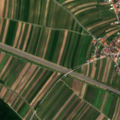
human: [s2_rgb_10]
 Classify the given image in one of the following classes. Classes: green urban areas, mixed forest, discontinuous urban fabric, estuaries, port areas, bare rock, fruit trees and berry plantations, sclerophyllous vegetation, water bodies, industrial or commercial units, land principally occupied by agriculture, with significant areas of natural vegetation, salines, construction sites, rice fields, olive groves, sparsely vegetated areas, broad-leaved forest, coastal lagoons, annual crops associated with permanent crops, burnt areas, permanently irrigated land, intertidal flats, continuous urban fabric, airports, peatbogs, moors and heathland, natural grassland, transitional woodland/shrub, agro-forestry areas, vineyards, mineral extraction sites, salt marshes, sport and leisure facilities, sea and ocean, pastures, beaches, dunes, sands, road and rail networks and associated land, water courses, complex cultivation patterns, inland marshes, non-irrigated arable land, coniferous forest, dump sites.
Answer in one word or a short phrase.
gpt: discontinuous urban fabric, non-irrigated arable land, vineyards, broad-leaved forest